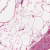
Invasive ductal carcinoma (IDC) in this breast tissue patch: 0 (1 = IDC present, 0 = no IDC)